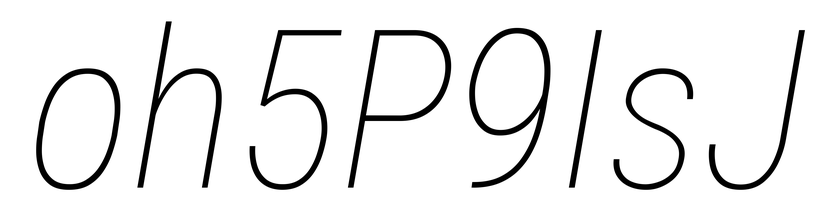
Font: Roboto-Italic_Condensed_Thin_Italic